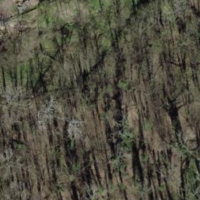
EUNIS habitat code: 41
Species observed at this site:
Diospyros lotus